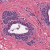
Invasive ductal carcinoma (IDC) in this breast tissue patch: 0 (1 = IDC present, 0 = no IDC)